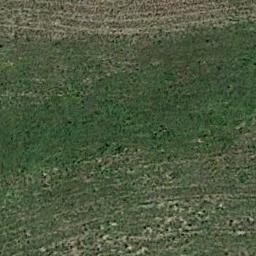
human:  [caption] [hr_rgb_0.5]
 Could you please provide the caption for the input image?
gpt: This meadow has different sparsity in different places .

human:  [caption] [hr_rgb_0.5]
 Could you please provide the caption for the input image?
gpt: The entire image is dominated by grass .

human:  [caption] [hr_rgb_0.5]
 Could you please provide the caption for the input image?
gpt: There are lines of bare land on the meadow .

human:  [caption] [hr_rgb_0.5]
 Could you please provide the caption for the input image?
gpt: There is no grass in some parts of the meadow .

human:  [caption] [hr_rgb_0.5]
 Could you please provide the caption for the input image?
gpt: A sparse meadow with some green grass .